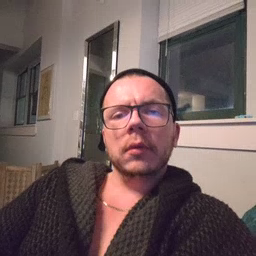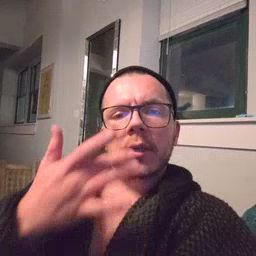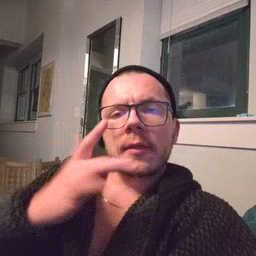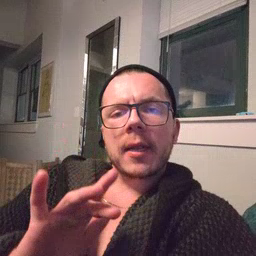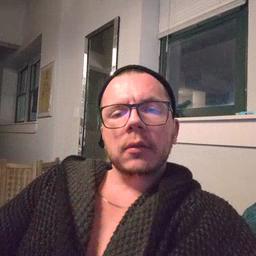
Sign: taste